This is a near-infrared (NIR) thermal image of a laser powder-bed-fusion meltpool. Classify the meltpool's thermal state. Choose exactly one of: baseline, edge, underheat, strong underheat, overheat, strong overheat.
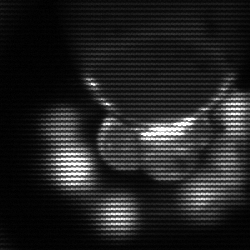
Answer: edge